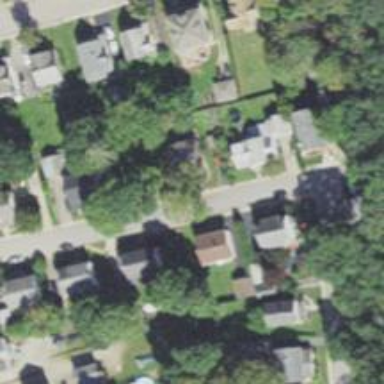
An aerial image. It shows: Residential driveway.